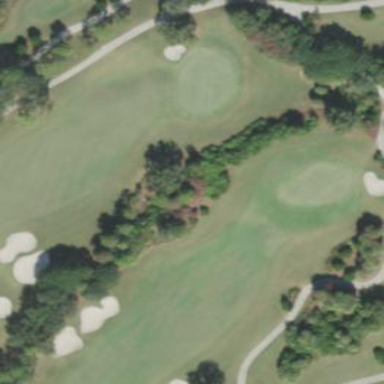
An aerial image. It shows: Area with grass used as rough in golf course.